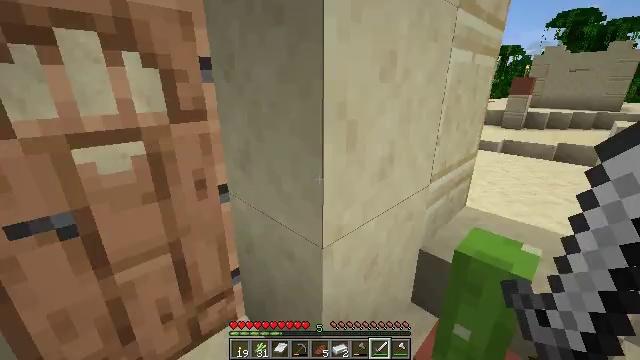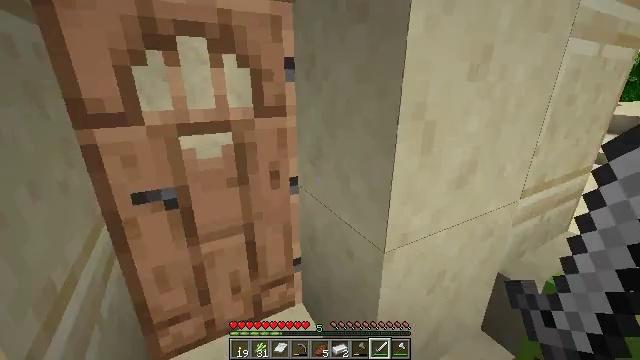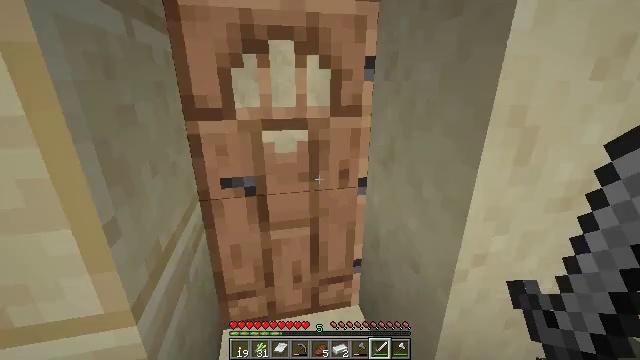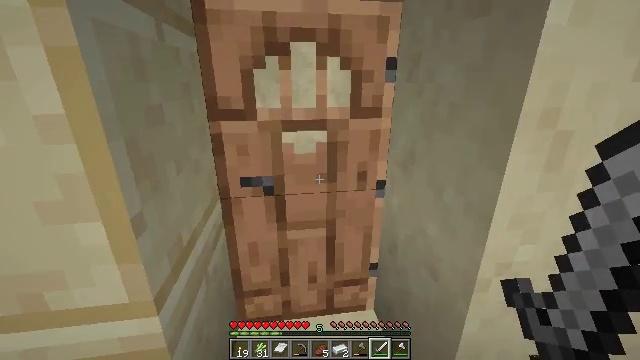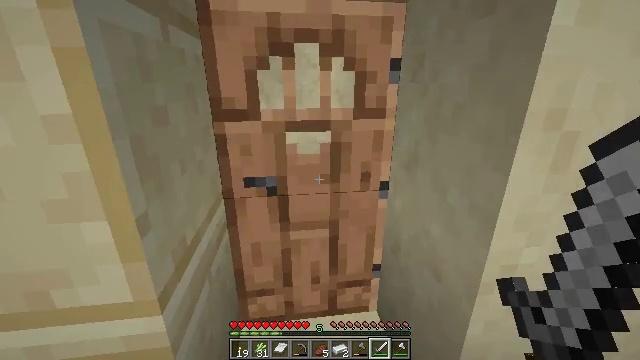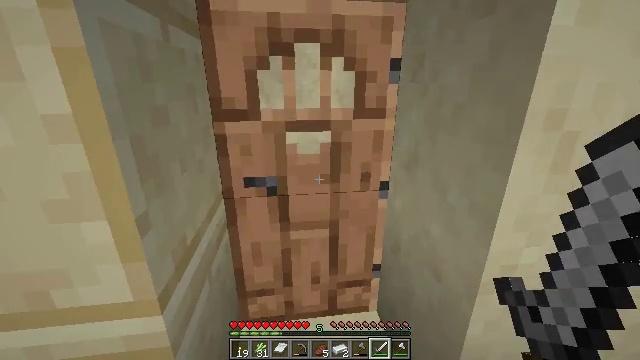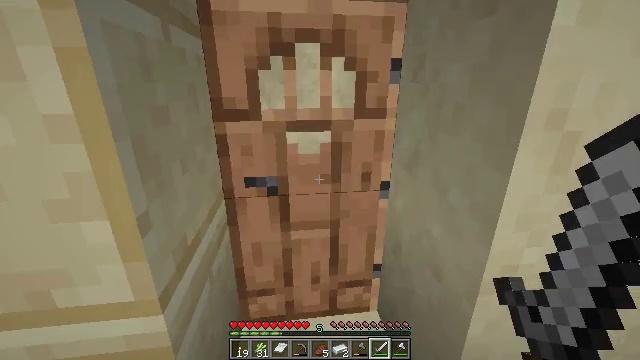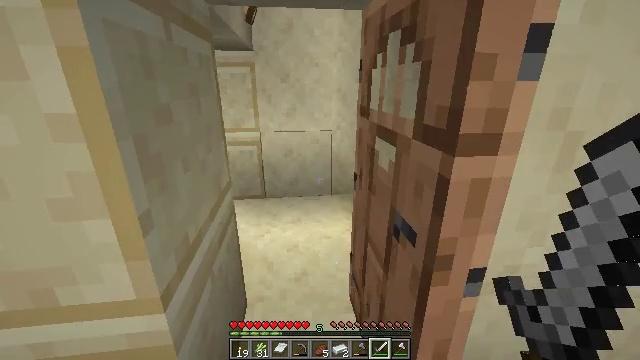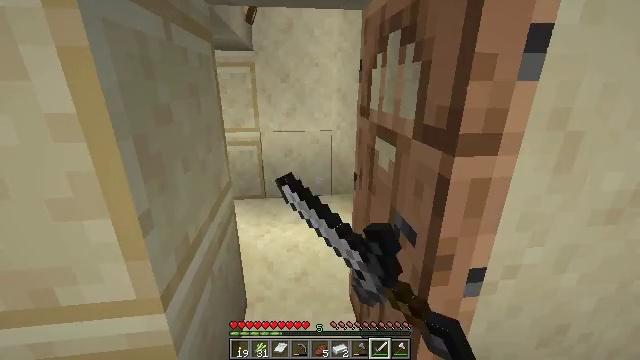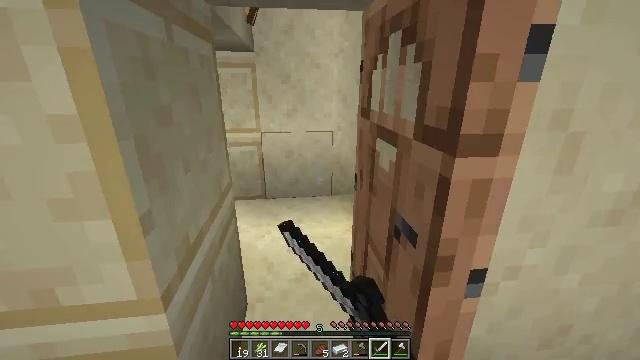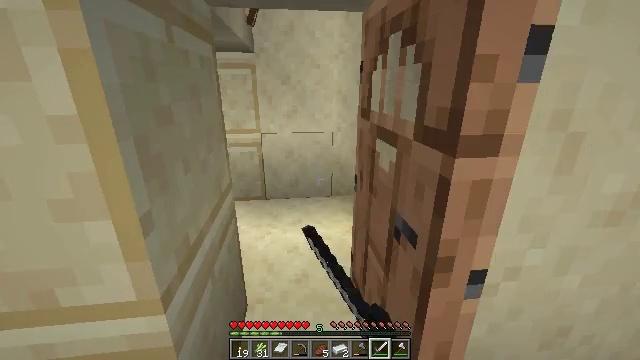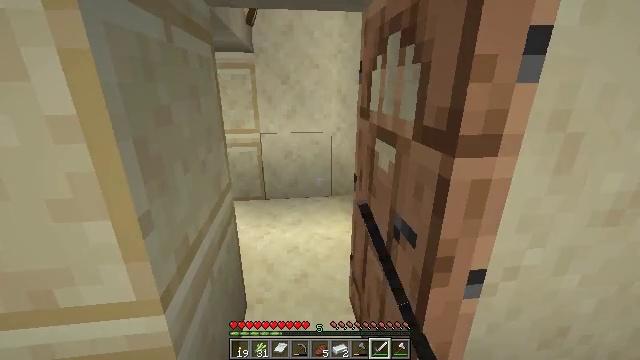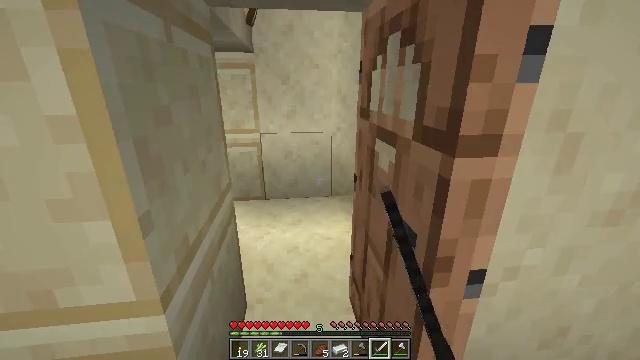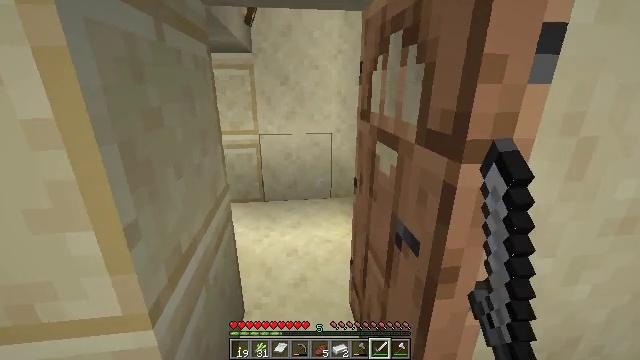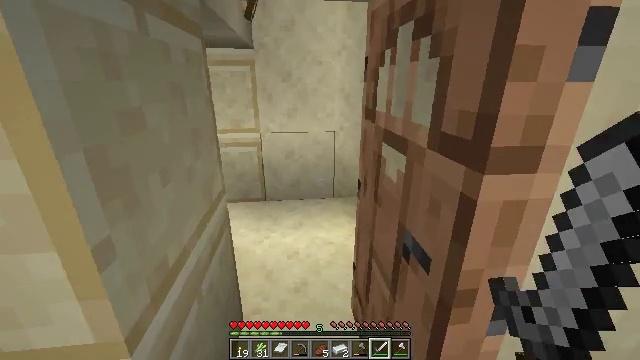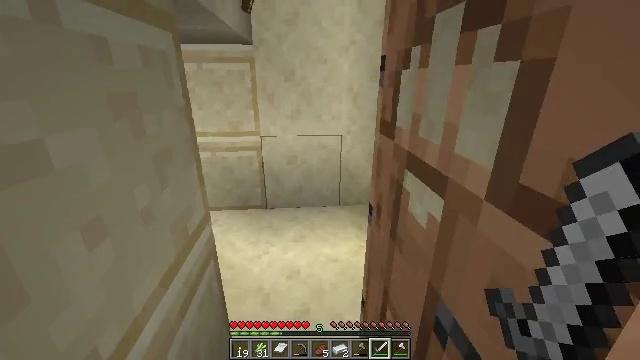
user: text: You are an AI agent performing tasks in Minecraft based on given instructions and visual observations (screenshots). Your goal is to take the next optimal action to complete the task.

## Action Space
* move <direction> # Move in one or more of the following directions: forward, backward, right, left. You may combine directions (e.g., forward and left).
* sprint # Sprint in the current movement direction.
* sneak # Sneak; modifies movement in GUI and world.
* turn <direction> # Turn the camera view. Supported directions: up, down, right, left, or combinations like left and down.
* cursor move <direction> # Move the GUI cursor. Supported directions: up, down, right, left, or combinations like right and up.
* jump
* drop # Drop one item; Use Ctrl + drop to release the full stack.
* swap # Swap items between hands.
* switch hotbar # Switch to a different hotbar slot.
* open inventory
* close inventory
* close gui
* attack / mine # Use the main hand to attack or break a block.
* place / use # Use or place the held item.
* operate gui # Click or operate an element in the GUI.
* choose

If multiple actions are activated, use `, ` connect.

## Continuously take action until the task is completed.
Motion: motion action
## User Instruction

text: Break the smooth sandstone slab to collect it.
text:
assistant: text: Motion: turn left
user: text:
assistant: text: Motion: turn left
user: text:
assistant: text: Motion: turn left
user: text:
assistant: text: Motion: no_op
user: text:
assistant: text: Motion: no_op
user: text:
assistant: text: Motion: no_op
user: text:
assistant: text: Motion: use / place
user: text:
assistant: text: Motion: use / place
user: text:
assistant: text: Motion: use / place
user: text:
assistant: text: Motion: no_op
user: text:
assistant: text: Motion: no_op
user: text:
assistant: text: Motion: no_op
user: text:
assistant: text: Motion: move forward
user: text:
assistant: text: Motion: move forward
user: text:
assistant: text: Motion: move forward, turn left
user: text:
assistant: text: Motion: move forward, turn left
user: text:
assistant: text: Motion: move forward, turn left
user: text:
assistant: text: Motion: move forward, turn left
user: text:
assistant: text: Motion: move forward, turn left
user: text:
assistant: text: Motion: move forward, turn left
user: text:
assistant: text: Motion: move forward, turn left
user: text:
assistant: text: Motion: move forward, turn left
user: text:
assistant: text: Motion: move forward, turn left
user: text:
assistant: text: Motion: move forward, turn left
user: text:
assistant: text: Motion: turn left
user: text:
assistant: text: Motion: turn left
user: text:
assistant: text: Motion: turn left
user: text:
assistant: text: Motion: turn left
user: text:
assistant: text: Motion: turn left
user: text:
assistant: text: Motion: turn left